Brain MRI, t2w sequence, axial 2D slice.
Patient: age 42, sex F, weight 95 kg, height 1.95 m
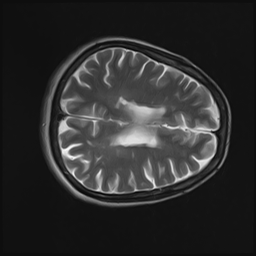